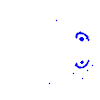
Particle: kaon